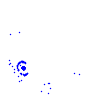
Particle: proton